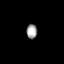
Tissue: prostate
Cell type: Epithelial cells
Senescence score: 0.3242
Nuclear area (px): 147
Mean DAPI intensity: 163.939